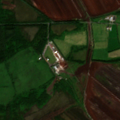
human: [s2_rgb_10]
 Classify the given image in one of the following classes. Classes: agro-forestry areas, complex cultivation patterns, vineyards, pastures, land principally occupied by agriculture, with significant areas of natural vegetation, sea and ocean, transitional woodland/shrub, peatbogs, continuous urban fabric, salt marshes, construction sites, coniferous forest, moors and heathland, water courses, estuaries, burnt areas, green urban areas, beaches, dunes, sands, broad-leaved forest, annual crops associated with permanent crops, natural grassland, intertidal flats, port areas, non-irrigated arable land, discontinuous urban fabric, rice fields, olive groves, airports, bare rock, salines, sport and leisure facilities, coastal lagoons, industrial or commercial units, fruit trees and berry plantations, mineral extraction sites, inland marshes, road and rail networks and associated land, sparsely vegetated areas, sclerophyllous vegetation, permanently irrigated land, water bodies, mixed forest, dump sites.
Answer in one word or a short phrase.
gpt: pastures, transitional woodland/shrub, peatbogs